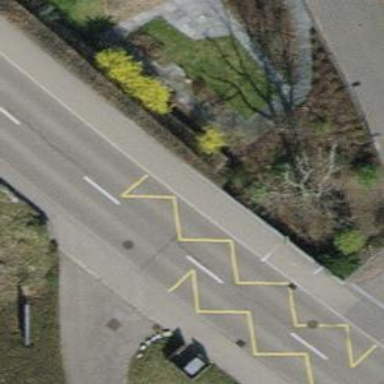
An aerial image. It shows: Platform for public transport is situated by the road.